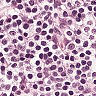
Metastatic tissue present: no